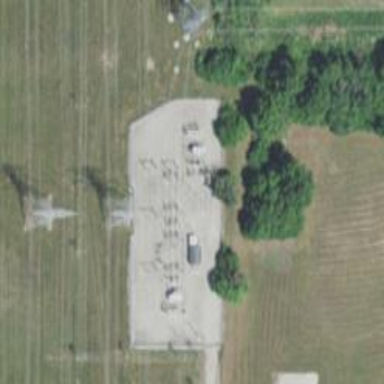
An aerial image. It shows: Switch used for power control.